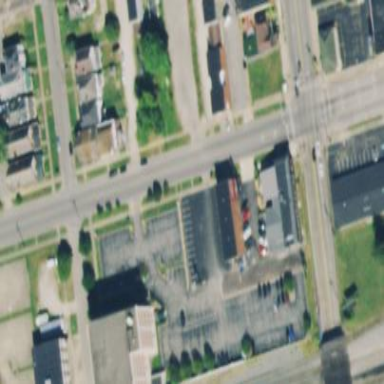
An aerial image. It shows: Retail area.